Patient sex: M
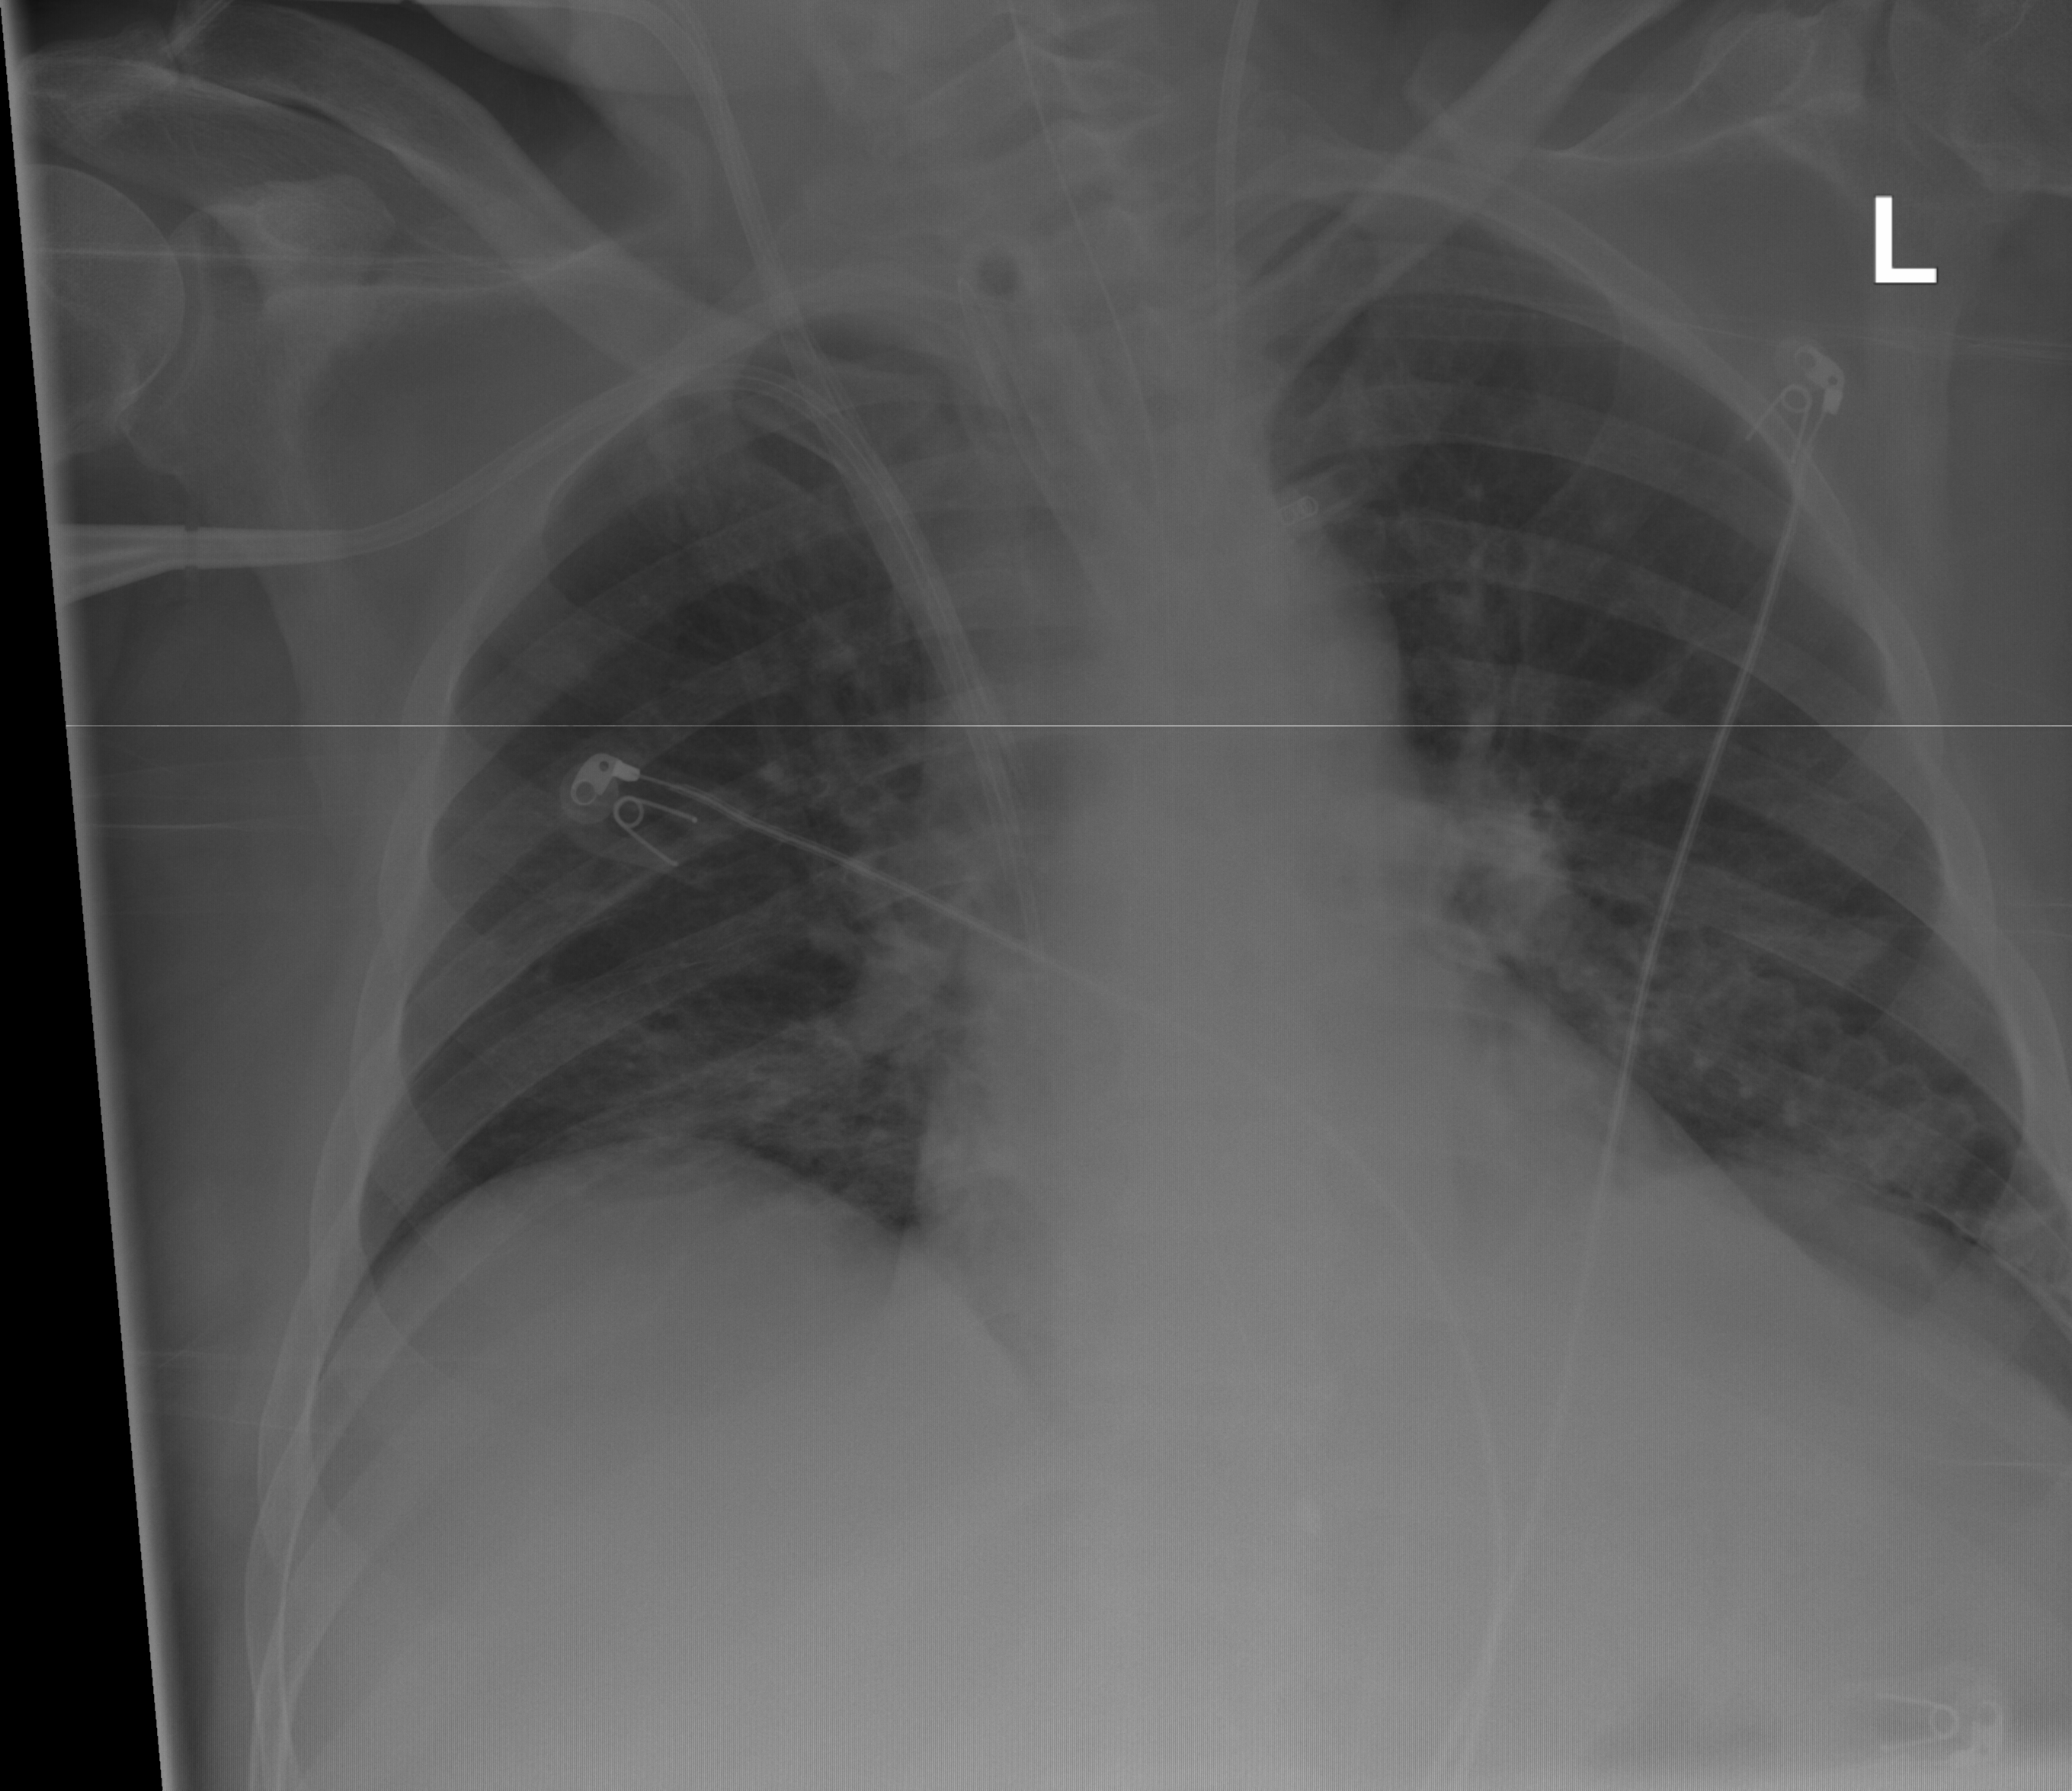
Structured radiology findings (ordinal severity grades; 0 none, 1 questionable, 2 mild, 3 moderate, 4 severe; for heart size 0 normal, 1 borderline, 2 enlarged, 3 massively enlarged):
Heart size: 0
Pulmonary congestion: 0
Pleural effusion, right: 0
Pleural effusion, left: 0
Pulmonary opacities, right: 0
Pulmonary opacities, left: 0
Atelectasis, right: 2
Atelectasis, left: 0